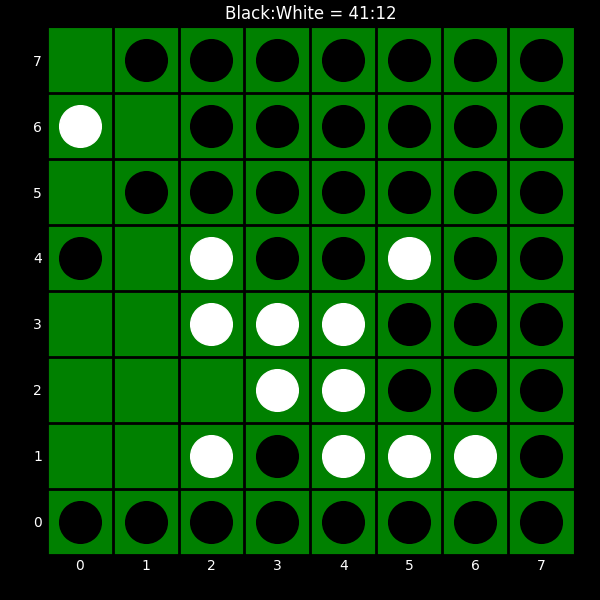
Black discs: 41
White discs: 12